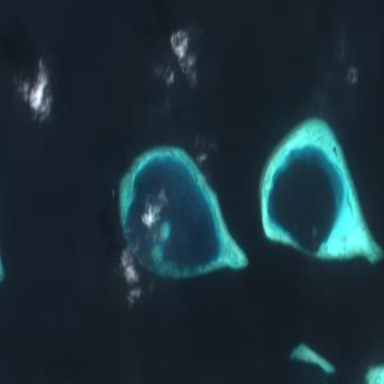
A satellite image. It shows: Coral reef in its natural habitat.